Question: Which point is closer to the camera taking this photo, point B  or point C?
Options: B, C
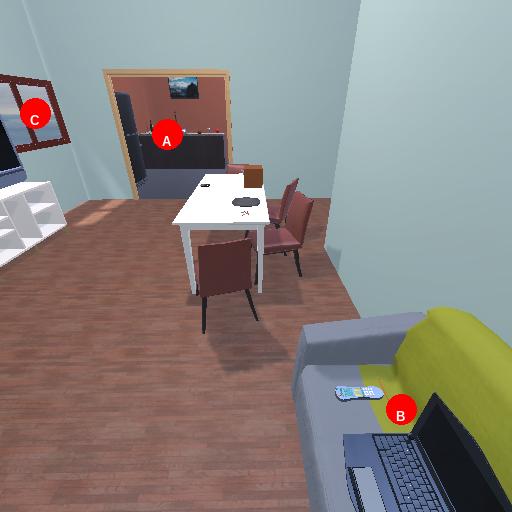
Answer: B